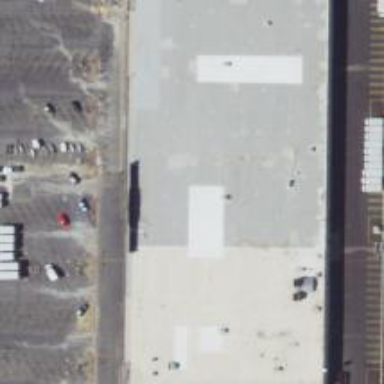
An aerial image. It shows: Car rental facility.